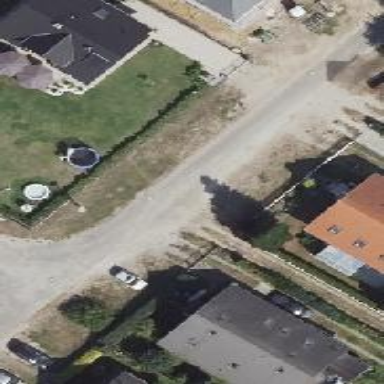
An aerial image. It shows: Asphalt road in residential area.